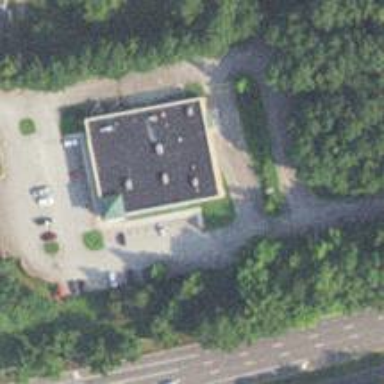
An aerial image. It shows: Pharmacy providing healthcare services.